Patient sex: M
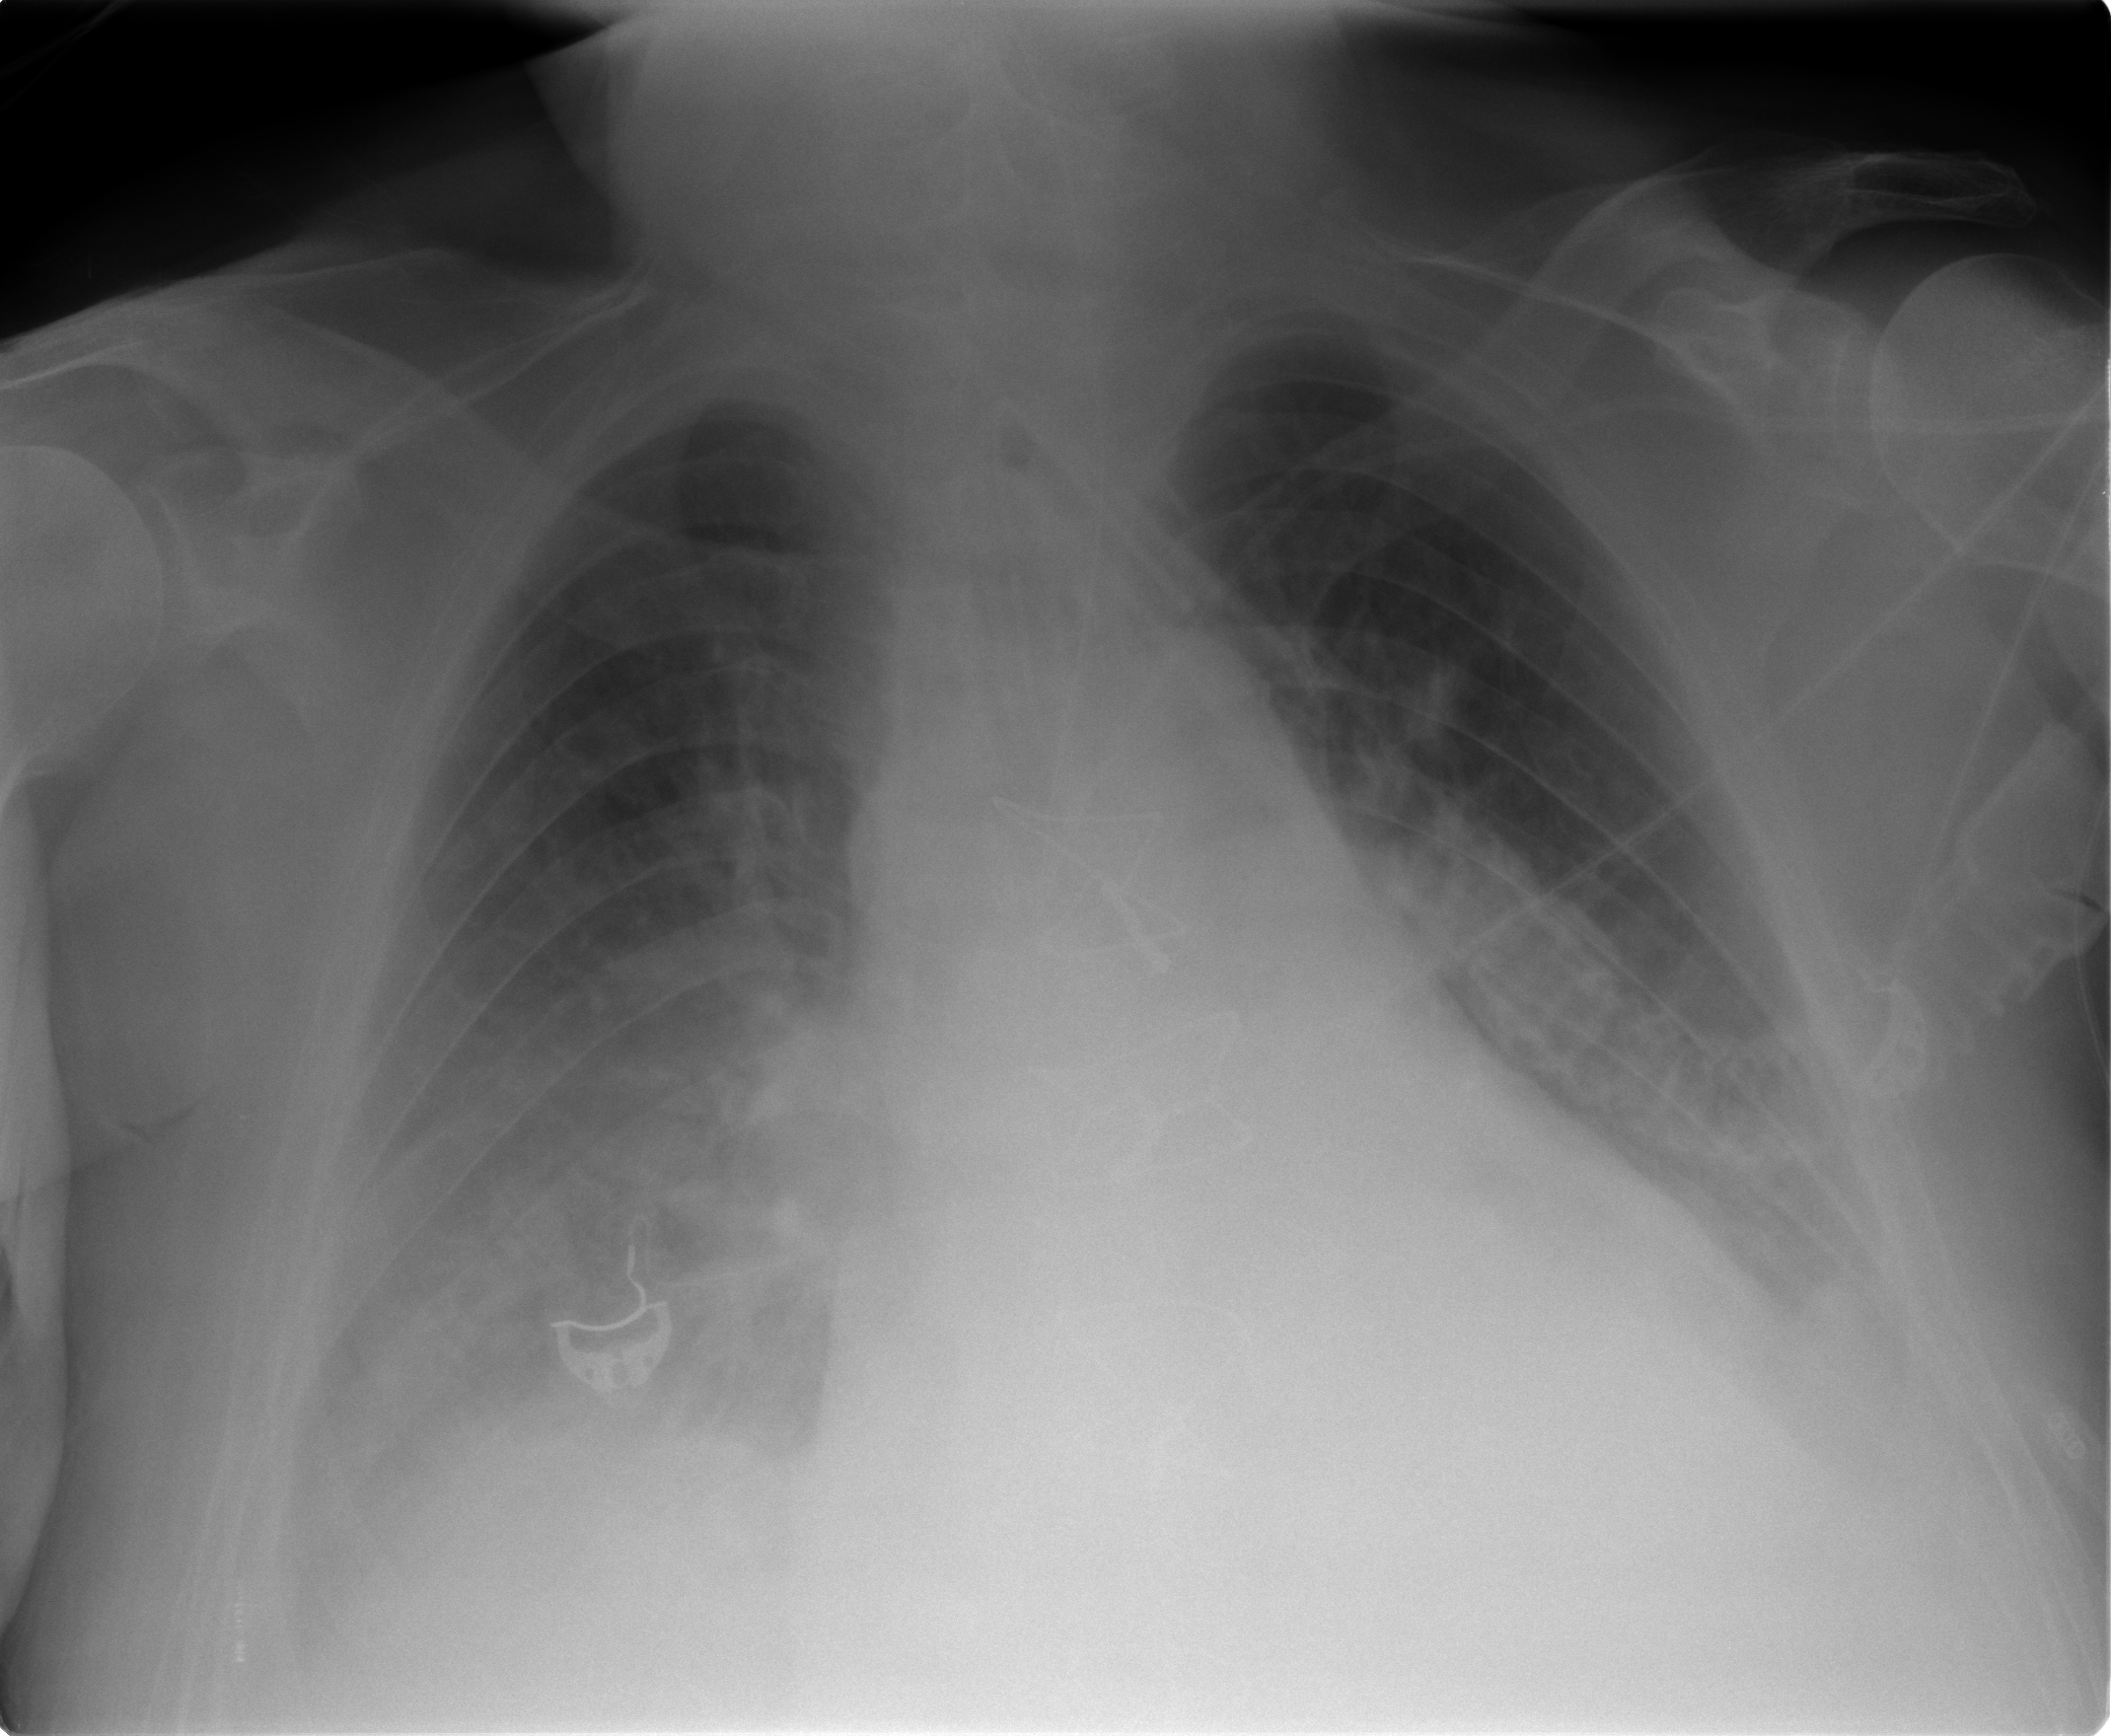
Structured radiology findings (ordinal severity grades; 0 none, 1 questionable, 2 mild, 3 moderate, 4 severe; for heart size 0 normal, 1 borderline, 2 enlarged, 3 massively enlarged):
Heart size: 3
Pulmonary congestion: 2
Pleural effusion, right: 2
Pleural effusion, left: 2
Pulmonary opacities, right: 2
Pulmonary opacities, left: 2
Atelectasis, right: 2
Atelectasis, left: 2